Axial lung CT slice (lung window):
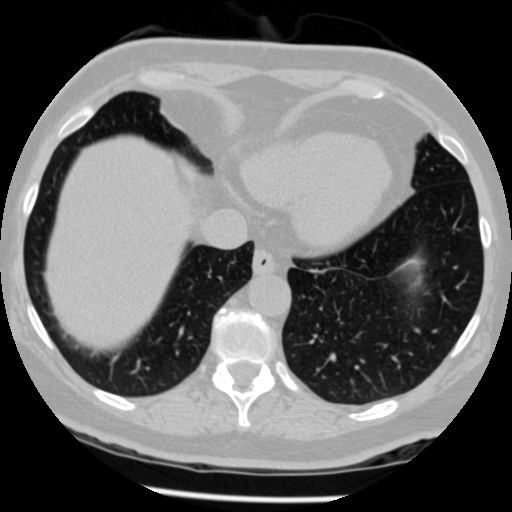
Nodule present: no